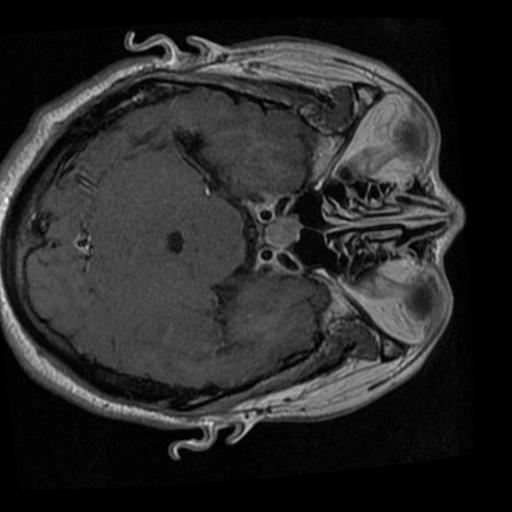
Label: brain_tumor